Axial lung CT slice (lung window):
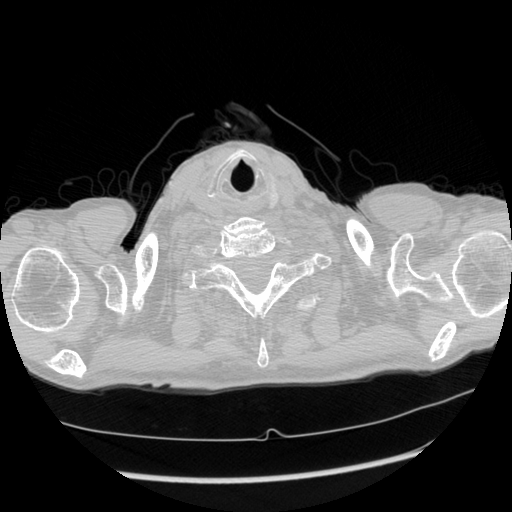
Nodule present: no